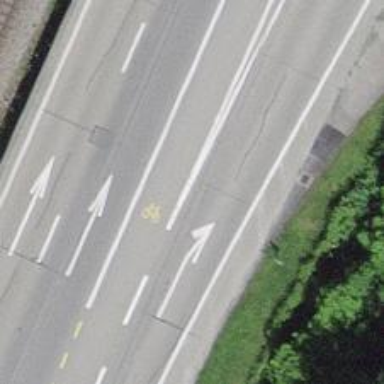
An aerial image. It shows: Trunk link highway.